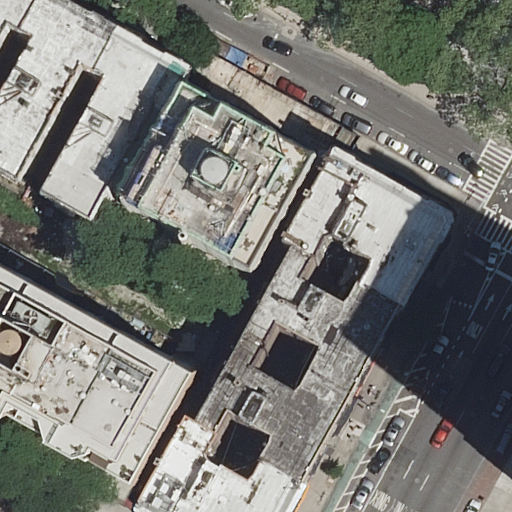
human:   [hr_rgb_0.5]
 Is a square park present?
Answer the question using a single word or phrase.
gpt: no

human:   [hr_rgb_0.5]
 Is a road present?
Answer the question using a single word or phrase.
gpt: yes

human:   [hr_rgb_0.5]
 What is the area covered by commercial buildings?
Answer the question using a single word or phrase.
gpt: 0m2

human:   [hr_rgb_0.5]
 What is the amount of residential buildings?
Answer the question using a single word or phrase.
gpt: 9

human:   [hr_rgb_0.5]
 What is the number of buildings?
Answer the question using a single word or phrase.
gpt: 9

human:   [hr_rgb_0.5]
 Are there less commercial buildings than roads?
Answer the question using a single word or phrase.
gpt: yes

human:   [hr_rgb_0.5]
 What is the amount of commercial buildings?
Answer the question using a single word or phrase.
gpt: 0

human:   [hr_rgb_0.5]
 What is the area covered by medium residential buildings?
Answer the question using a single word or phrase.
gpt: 2050m2

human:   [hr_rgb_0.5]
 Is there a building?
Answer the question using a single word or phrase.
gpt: yes

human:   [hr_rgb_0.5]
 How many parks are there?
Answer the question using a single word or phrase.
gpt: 1

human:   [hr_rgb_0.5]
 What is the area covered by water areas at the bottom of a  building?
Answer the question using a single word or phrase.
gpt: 0m2

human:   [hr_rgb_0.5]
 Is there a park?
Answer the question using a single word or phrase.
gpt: yes

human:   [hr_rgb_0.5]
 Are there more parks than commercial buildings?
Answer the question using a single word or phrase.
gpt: yes

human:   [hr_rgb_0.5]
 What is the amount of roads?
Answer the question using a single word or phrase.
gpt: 4

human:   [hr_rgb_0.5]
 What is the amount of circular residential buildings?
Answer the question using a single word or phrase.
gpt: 0

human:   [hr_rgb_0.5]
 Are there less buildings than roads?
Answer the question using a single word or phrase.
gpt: no

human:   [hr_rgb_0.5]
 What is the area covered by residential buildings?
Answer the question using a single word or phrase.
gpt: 3826m2

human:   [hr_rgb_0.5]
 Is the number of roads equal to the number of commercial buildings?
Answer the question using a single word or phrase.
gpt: no

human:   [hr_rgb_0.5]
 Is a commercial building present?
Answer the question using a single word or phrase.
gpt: no

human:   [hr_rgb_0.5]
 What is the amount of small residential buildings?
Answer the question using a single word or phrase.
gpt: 2

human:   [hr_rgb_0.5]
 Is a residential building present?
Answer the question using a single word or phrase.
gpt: yes

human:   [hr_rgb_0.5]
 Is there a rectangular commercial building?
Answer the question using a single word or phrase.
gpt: no

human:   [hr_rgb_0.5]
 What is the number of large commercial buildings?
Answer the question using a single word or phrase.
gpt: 0

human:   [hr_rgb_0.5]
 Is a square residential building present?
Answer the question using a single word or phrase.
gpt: no

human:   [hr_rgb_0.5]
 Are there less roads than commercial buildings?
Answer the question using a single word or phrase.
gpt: no

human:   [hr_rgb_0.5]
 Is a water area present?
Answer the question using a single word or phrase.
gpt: no

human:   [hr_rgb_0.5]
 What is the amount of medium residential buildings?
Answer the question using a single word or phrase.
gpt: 5

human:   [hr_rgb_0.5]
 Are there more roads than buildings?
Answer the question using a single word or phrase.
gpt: no

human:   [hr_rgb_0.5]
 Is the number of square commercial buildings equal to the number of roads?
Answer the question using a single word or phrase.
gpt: no

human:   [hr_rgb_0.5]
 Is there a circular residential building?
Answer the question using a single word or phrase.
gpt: no

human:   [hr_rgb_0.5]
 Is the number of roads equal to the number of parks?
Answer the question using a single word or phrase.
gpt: no

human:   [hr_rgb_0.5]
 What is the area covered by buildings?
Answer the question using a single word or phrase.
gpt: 3826m2

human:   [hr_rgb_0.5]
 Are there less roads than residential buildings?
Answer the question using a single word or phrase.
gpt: yes

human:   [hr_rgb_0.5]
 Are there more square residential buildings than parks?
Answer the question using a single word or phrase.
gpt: no

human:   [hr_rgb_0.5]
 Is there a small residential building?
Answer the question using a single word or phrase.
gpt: yes

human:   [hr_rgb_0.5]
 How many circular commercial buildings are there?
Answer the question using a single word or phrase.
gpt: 0

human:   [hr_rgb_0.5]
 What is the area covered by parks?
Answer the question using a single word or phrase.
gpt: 73m2

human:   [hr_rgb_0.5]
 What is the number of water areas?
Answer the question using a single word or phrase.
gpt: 0

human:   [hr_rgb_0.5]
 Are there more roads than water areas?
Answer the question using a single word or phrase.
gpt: yes

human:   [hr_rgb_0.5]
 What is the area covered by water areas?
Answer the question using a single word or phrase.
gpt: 0m2

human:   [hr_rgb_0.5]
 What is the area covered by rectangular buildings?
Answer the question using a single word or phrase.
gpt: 1776m2

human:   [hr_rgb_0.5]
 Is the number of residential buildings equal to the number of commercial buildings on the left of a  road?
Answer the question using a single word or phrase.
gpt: no

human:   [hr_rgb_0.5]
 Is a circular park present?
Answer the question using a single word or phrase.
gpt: no

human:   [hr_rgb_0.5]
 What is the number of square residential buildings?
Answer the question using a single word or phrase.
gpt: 0

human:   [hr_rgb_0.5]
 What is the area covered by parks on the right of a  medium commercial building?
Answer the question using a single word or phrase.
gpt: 0m2

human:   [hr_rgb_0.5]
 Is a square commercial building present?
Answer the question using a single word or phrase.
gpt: no

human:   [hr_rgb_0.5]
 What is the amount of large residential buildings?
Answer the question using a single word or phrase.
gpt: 2

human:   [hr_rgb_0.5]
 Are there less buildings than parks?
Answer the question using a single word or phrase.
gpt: no

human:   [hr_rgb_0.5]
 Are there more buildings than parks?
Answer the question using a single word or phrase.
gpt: yes

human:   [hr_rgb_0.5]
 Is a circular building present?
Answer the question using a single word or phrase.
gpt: no

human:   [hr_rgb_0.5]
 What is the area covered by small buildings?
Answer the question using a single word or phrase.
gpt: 51m2

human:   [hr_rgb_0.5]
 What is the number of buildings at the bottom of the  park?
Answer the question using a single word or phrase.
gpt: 9

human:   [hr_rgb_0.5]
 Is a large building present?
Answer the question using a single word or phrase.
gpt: yes

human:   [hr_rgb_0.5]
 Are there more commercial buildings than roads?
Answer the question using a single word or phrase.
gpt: no

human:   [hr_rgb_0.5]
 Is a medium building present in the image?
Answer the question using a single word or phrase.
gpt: yes

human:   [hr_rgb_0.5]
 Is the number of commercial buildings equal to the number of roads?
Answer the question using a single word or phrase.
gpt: no

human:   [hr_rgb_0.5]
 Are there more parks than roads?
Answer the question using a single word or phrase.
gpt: no

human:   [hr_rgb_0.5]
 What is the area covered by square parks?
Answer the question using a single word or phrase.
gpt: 0m2

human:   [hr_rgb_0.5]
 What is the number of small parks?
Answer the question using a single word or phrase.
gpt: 1

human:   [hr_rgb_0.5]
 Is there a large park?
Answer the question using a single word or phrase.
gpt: no

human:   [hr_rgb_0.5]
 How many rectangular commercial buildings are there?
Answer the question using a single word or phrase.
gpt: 0

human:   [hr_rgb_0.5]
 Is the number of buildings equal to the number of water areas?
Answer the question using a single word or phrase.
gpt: no

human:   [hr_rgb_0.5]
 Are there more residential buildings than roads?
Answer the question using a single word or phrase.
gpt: yes

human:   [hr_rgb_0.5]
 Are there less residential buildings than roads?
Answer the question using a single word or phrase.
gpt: no